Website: walmart
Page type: gifting
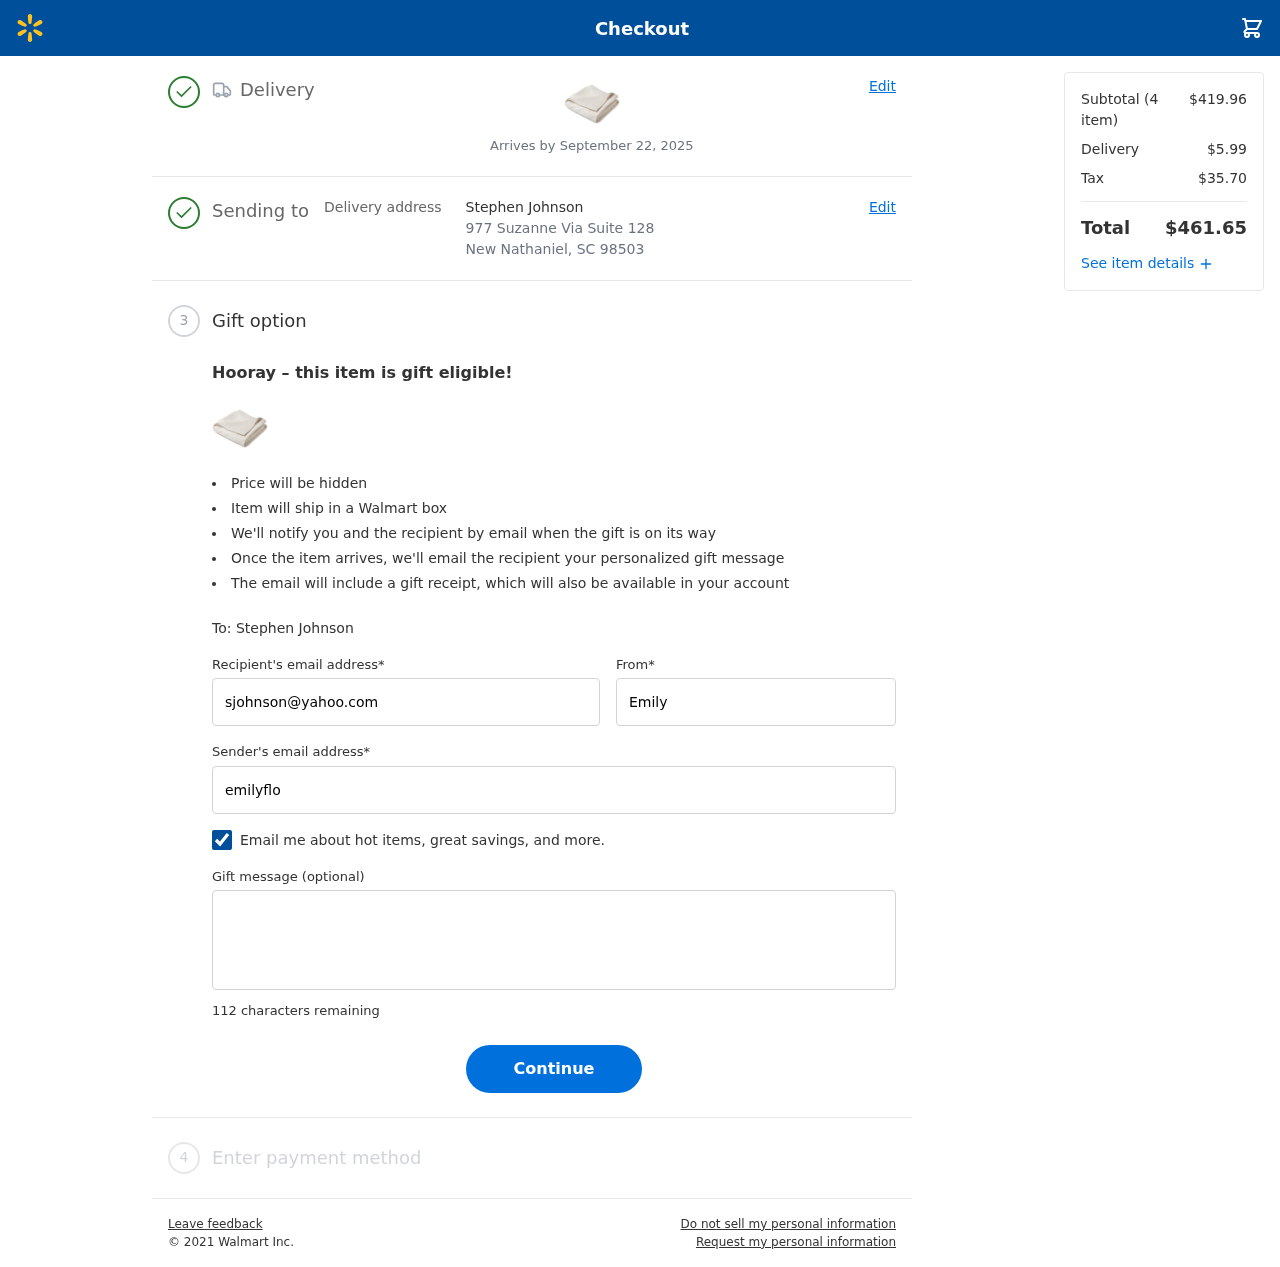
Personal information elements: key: PII_CITY_STATE_ZIP
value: New Nathaniel, SC 98503
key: PII_EMAIL
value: emilyflores@yahoo.com
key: PII_FIRSTNAME
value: Emily
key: PII_GIFT_EMAIL
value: sjohnson@yahoo.com
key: PII_GIFT_FULLNAME
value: Stephen Johnson
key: PII_GIFT_MESSAGE
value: Hey Stephen! I thought this cozy coverlet would be perfect for those chilly nights when we just want to snuggle up with a good movie. Can’t wait to see it brighten up your space!
- Emily
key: PII_STREET
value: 977 Suzanne Via Suite 128
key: PII_GIFT_FIRSTNAME
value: Stephen
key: PII_GIFT_LASTNAME
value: Johnson
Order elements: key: ORDER_DELIVERY_DATE
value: Arrives by September 22, 2025
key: ORDER_NUM_ITEMS
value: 4
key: ORDER_SUBTOTAL
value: $419.96
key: ORDER_SHIPPING_COST
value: $5.99
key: ORDER_TAX
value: $35.70
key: ORDER_TOTAL
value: $461.65